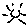
Label: sun